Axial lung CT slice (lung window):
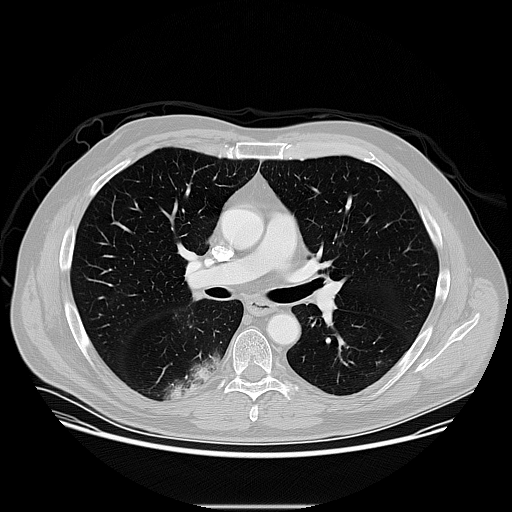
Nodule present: no